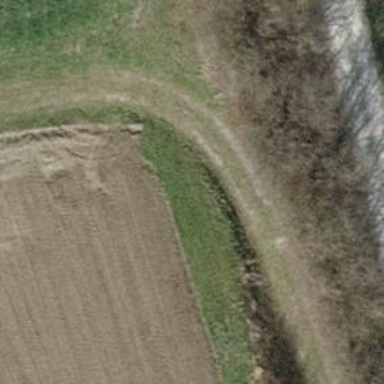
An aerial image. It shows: Grass track road with grade 5 tracktype.